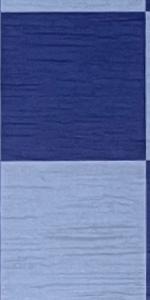
Label: Empty